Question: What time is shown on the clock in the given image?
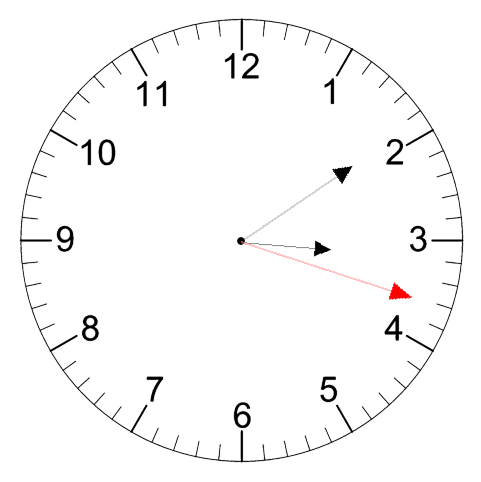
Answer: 03:09:18